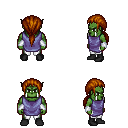
a pixel art fantasy rpg character, male body template, orc, green skin, chain tabard jacket, white pants, brunette ponytail hairstyle, white cloth bracers, black shoes, four views (front, back, left, right), 2x2 character sprite sheet, small pixel art, hard edges, no anti-aliasing